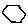
Label: hexagon